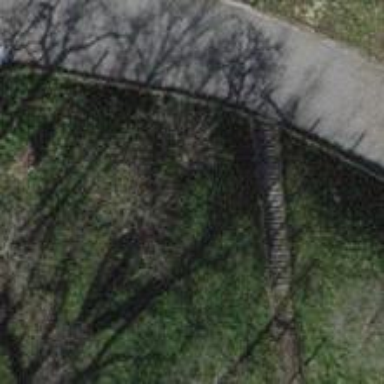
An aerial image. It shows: Set of cobblestone steps.